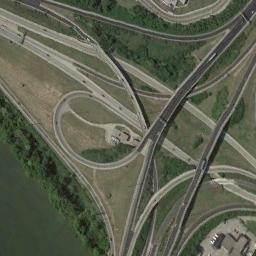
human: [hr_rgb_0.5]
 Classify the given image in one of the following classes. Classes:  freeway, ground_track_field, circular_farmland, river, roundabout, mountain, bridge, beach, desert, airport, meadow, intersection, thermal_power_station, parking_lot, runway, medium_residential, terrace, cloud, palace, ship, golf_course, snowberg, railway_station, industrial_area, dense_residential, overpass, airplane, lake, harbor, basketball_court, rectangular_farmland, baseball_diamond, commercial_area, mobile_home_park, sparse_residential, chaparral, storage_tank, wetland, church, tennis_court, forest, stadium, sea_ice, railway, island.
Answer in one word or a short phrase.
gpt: overpass